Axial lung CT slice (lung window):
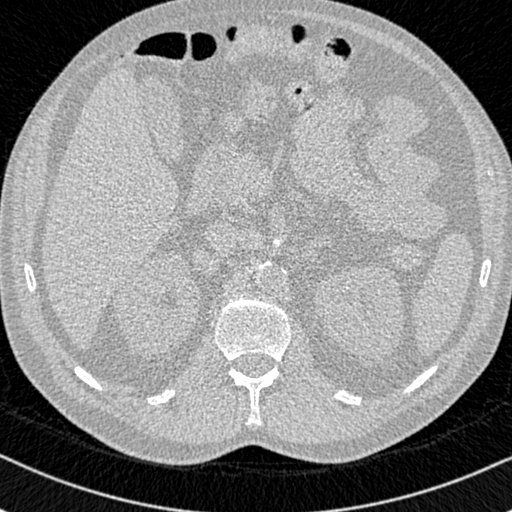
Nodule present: no